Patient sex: M
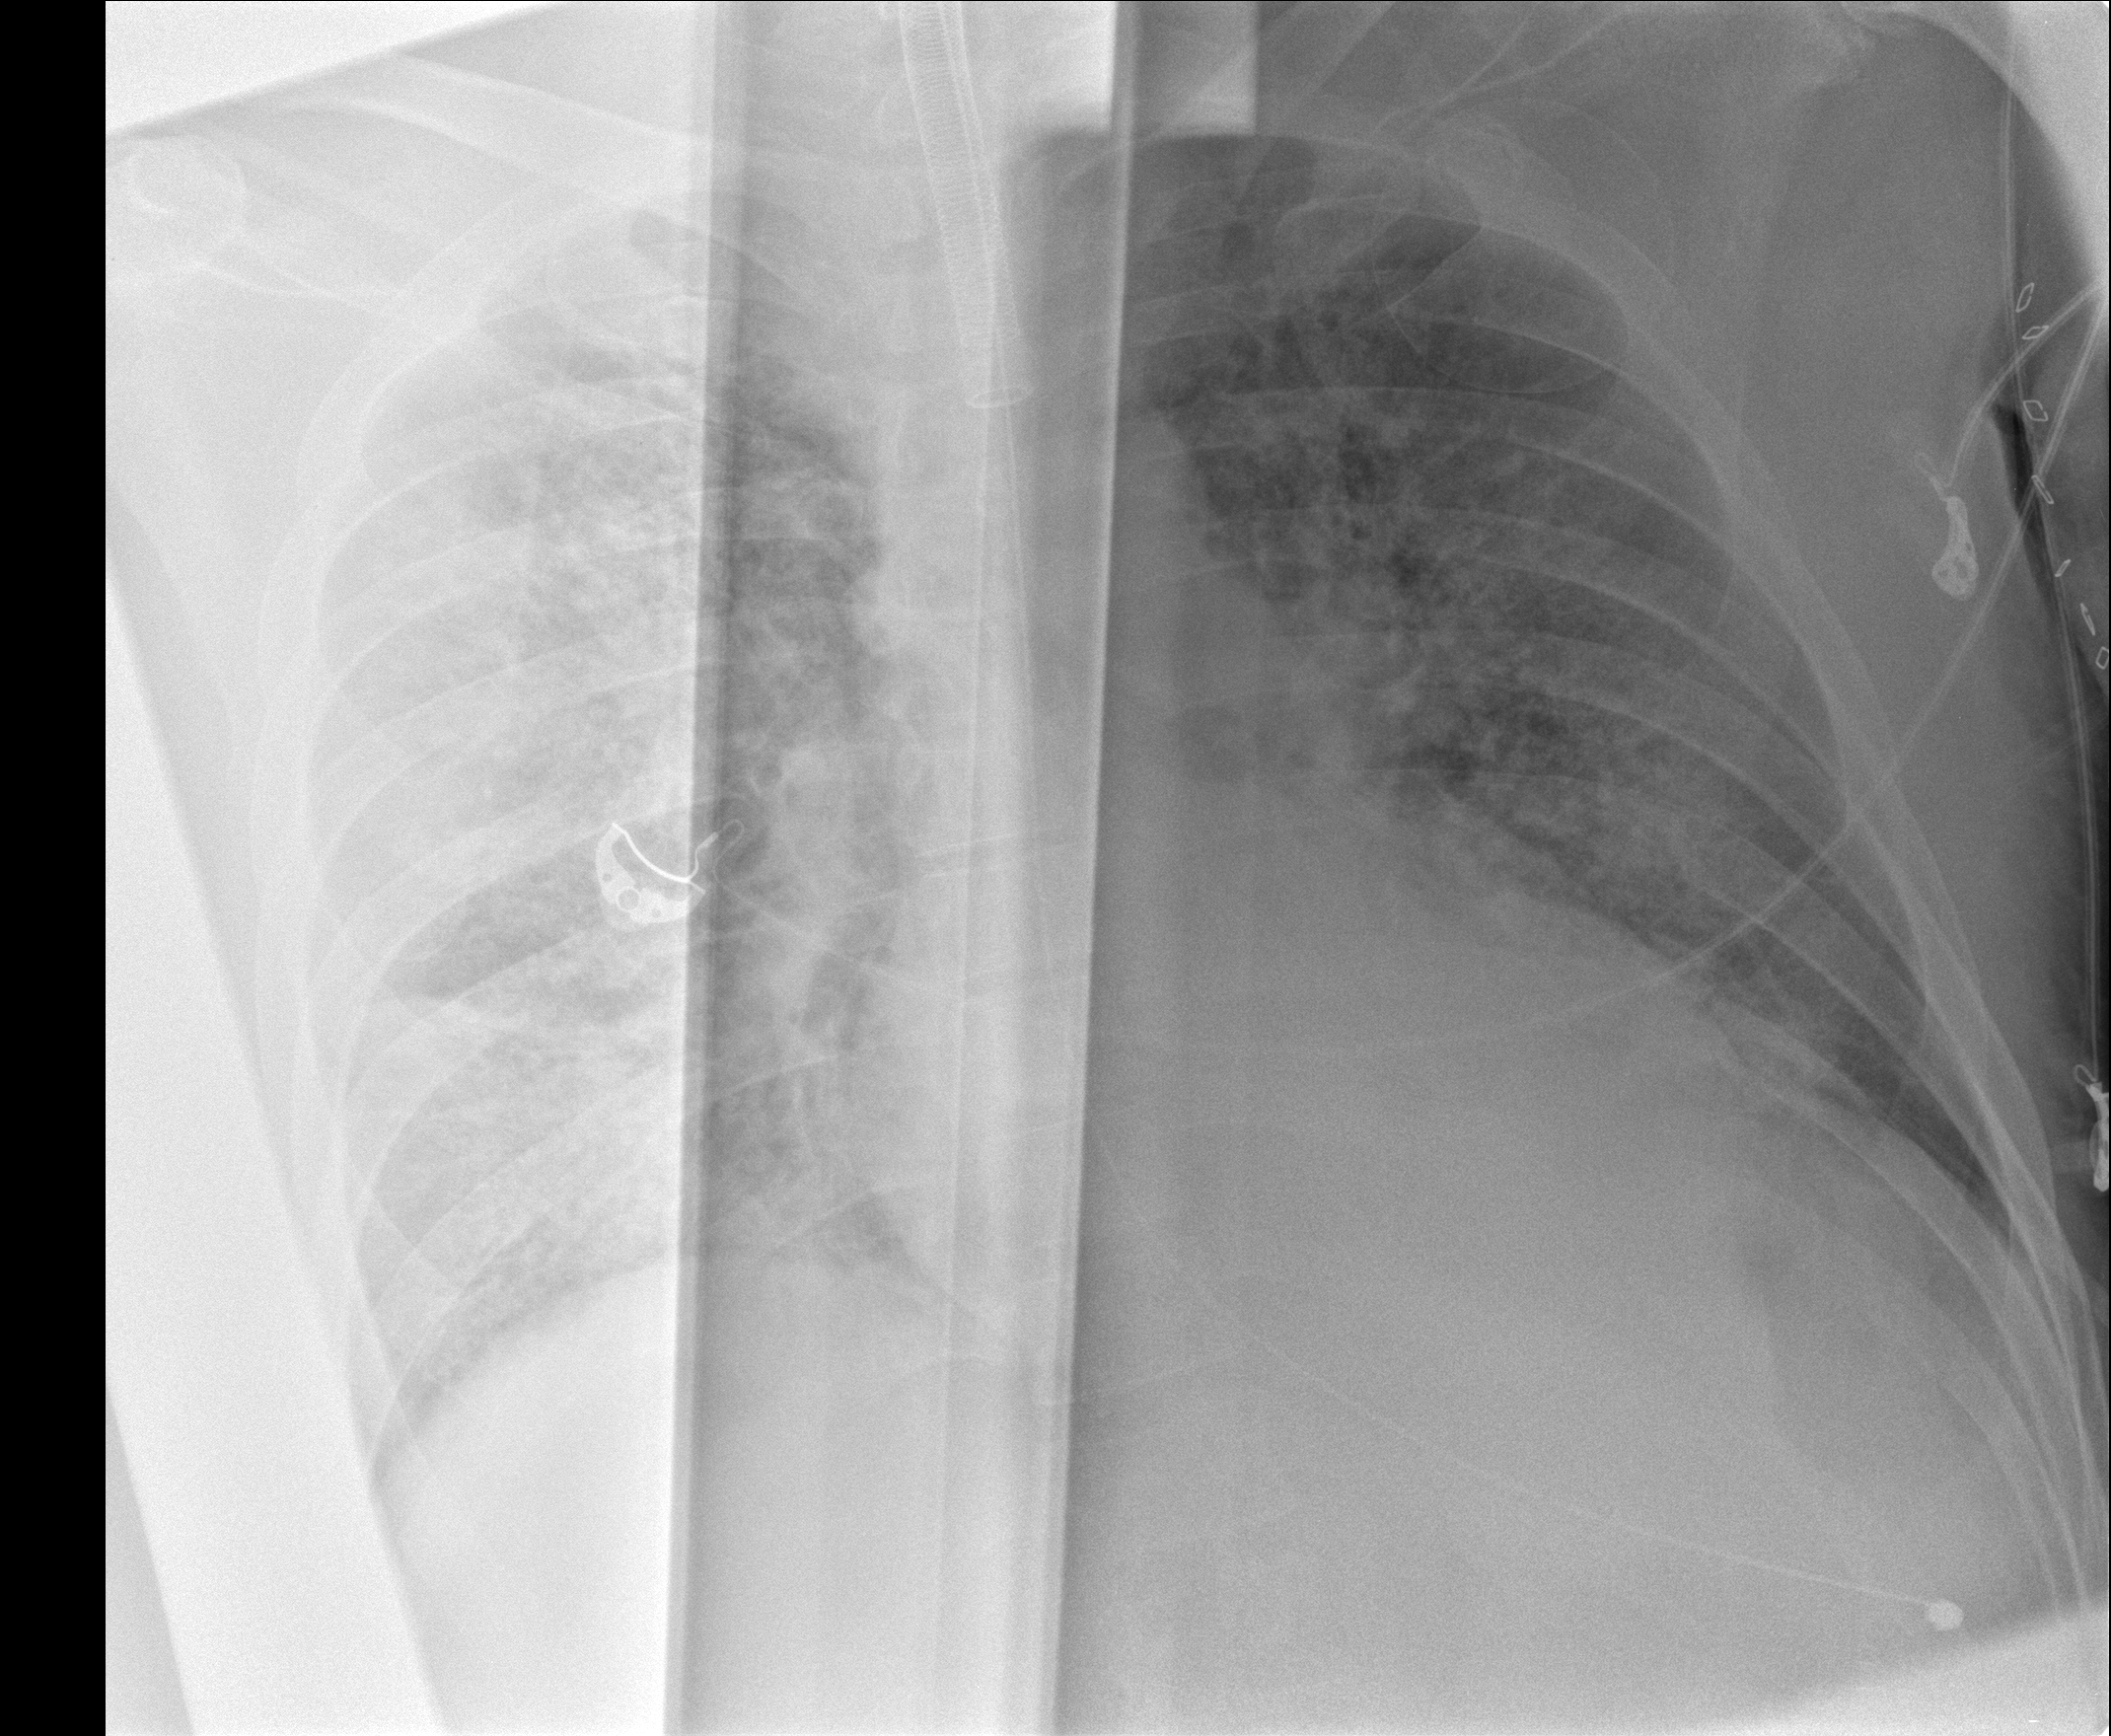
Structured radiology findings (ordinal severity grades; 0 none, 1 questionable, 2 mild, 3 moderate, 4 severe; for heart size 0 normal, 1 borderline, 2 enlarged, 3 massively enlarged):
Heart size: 0
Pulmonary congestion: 0
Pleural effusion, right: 2
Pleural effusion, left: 1
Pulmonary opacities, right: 3
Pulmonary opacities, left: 3
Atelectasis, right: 2
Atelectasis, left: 2